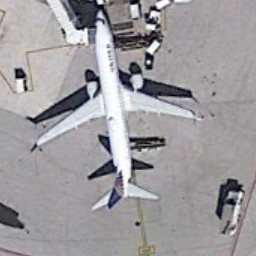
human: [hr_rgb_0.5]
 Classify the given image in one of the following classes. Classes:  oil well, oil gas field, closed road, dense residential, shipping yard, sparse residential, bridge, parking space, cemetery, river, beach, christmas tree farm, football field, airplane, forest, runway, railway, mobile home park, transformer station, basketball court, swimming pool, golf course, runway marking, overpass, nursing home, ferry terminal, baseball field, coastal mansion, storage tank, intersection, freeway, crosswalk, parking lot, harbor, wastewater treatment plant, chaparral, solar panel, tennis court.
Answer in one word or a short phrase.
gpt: airplane